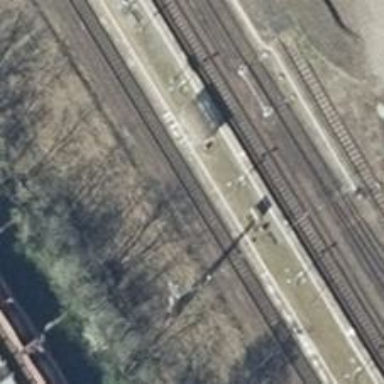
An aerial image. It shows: Public transport stop position along the railway.